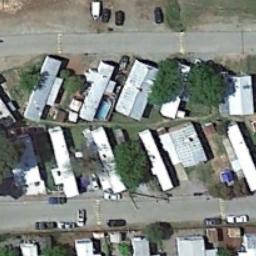
Label: residential